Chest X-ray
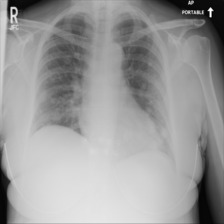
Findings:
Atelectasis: negative
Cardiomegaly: negative
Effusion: negative
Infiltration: negative
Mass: negative
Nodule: negative
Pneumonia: negative
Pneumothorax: negative
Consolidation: negative
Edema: negative
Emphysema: negative
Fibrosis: negative
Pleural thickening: negative
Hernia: negative